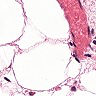
Metastatic tissue present: no